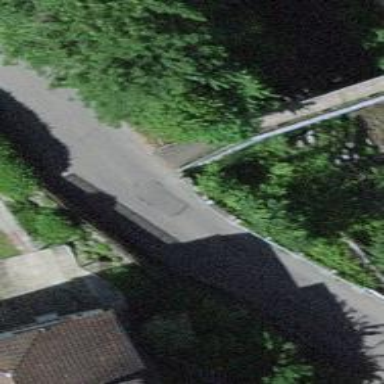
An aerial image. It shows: Footway on bridge paved with unhewn cobblestones.